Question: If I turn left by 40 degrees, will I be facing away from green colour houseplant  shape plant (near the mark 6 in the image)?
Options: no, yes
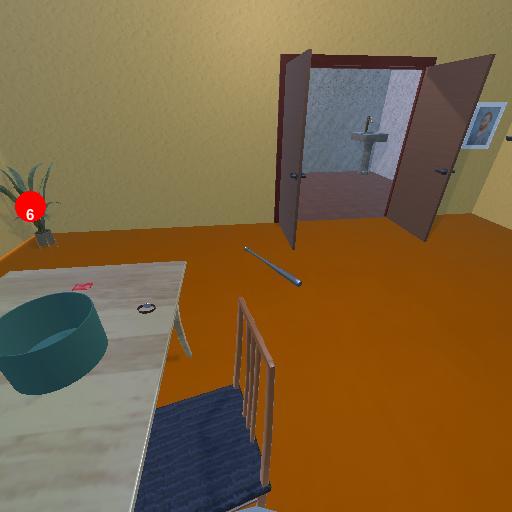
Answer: no